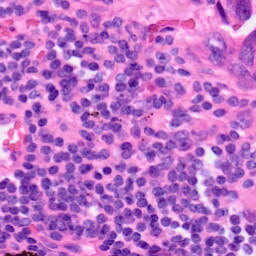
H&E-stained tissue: Lung